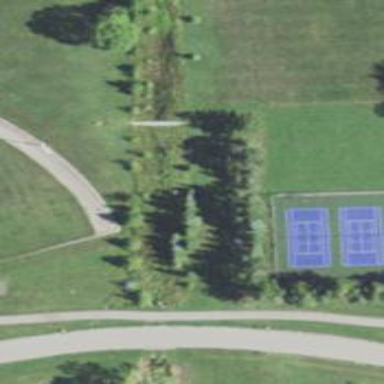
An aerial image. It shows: Disc golf hole.